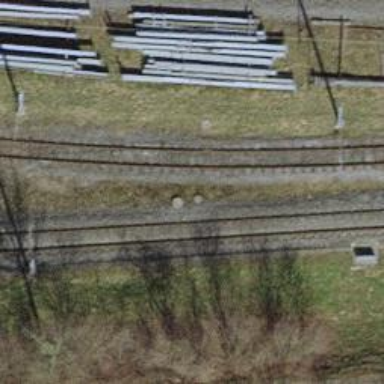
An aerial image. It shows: Narrow-gauge railway in service yard. The railway is electrified with contact line.